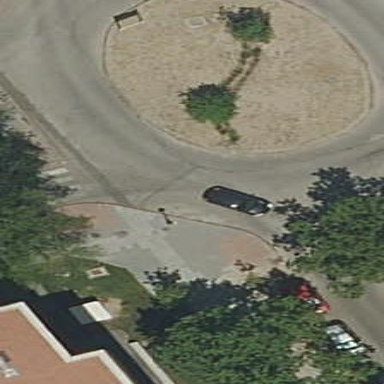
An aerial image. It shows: Residential road with roundabout.